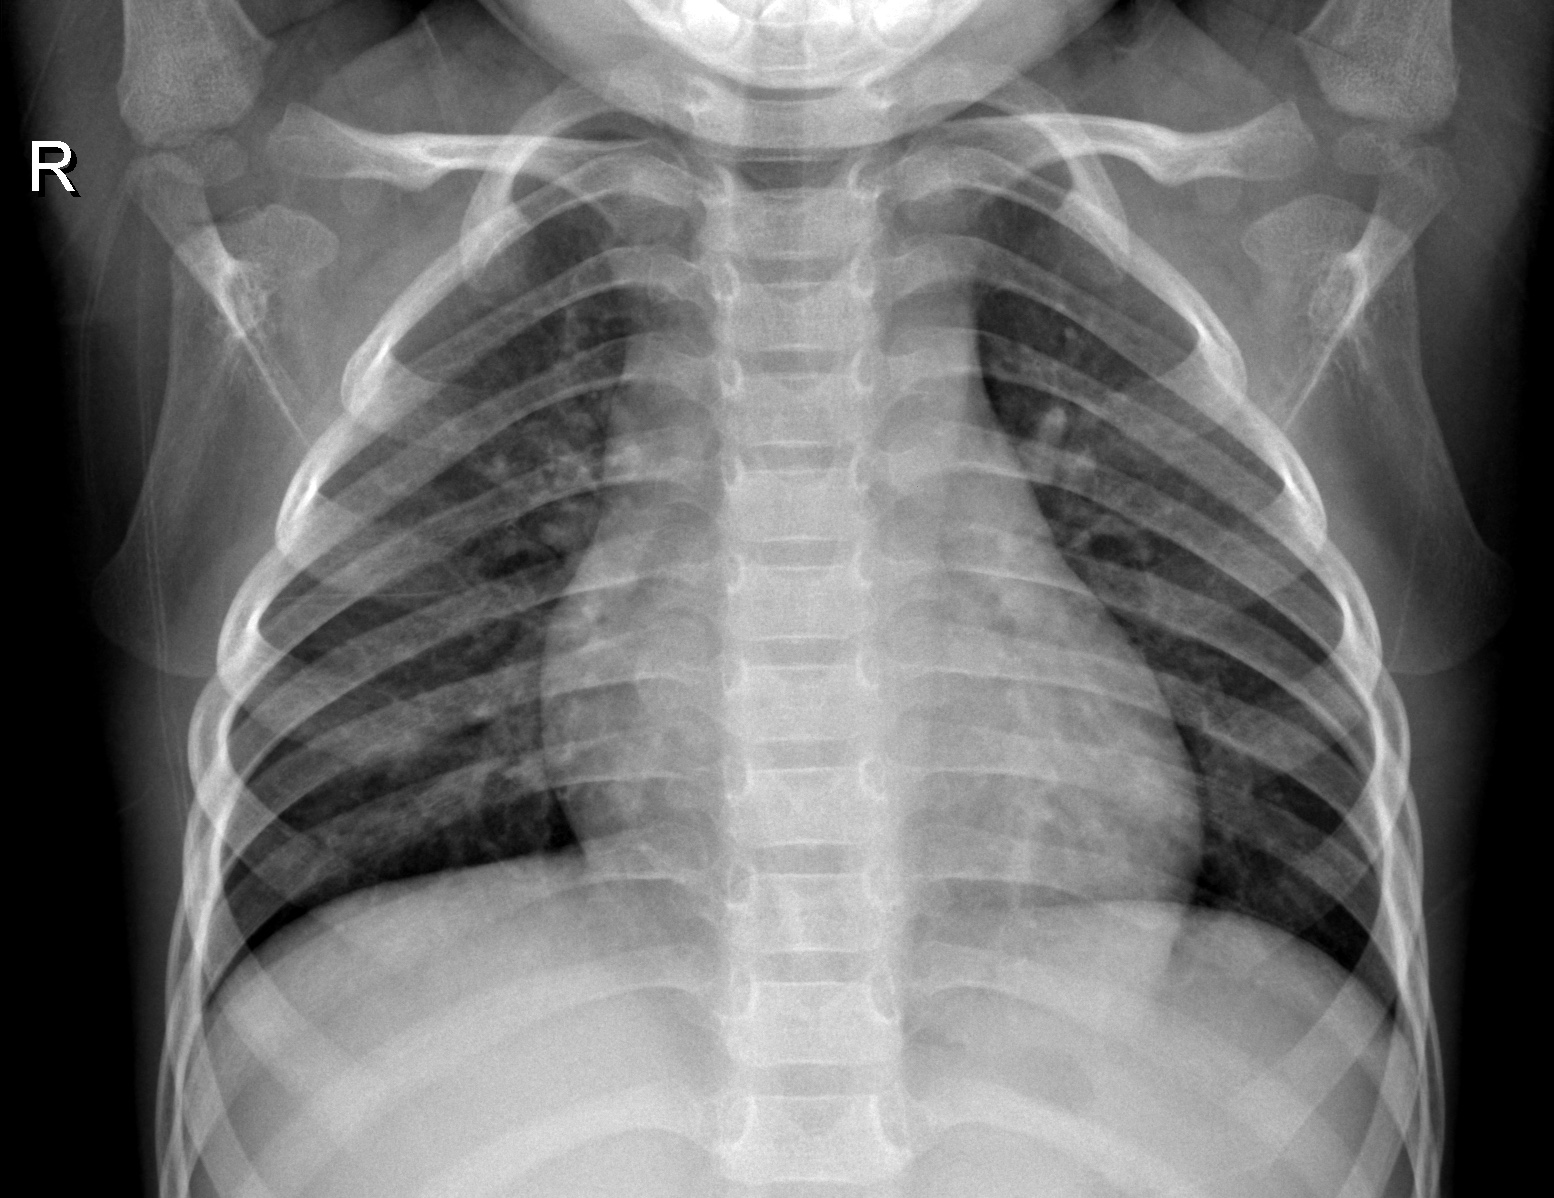
Diagnosis: NORMAL